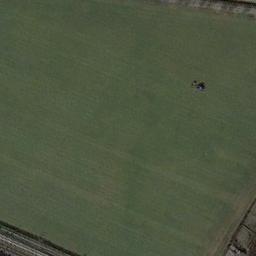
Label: meadow